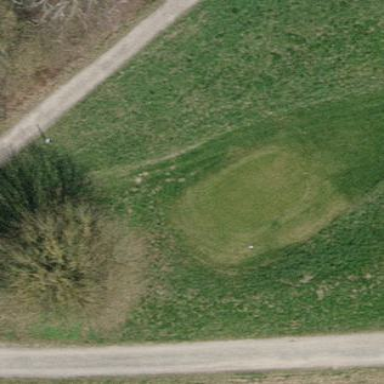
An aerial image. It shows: Grassy area designated as golf tee.